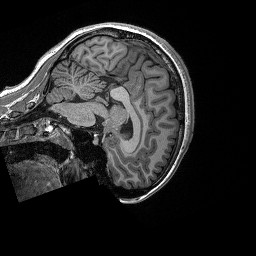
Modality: T1w
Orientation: sagittal
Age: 18
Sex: female